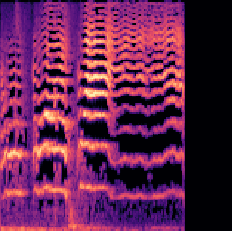
Sound class: Baby cry